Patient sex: F
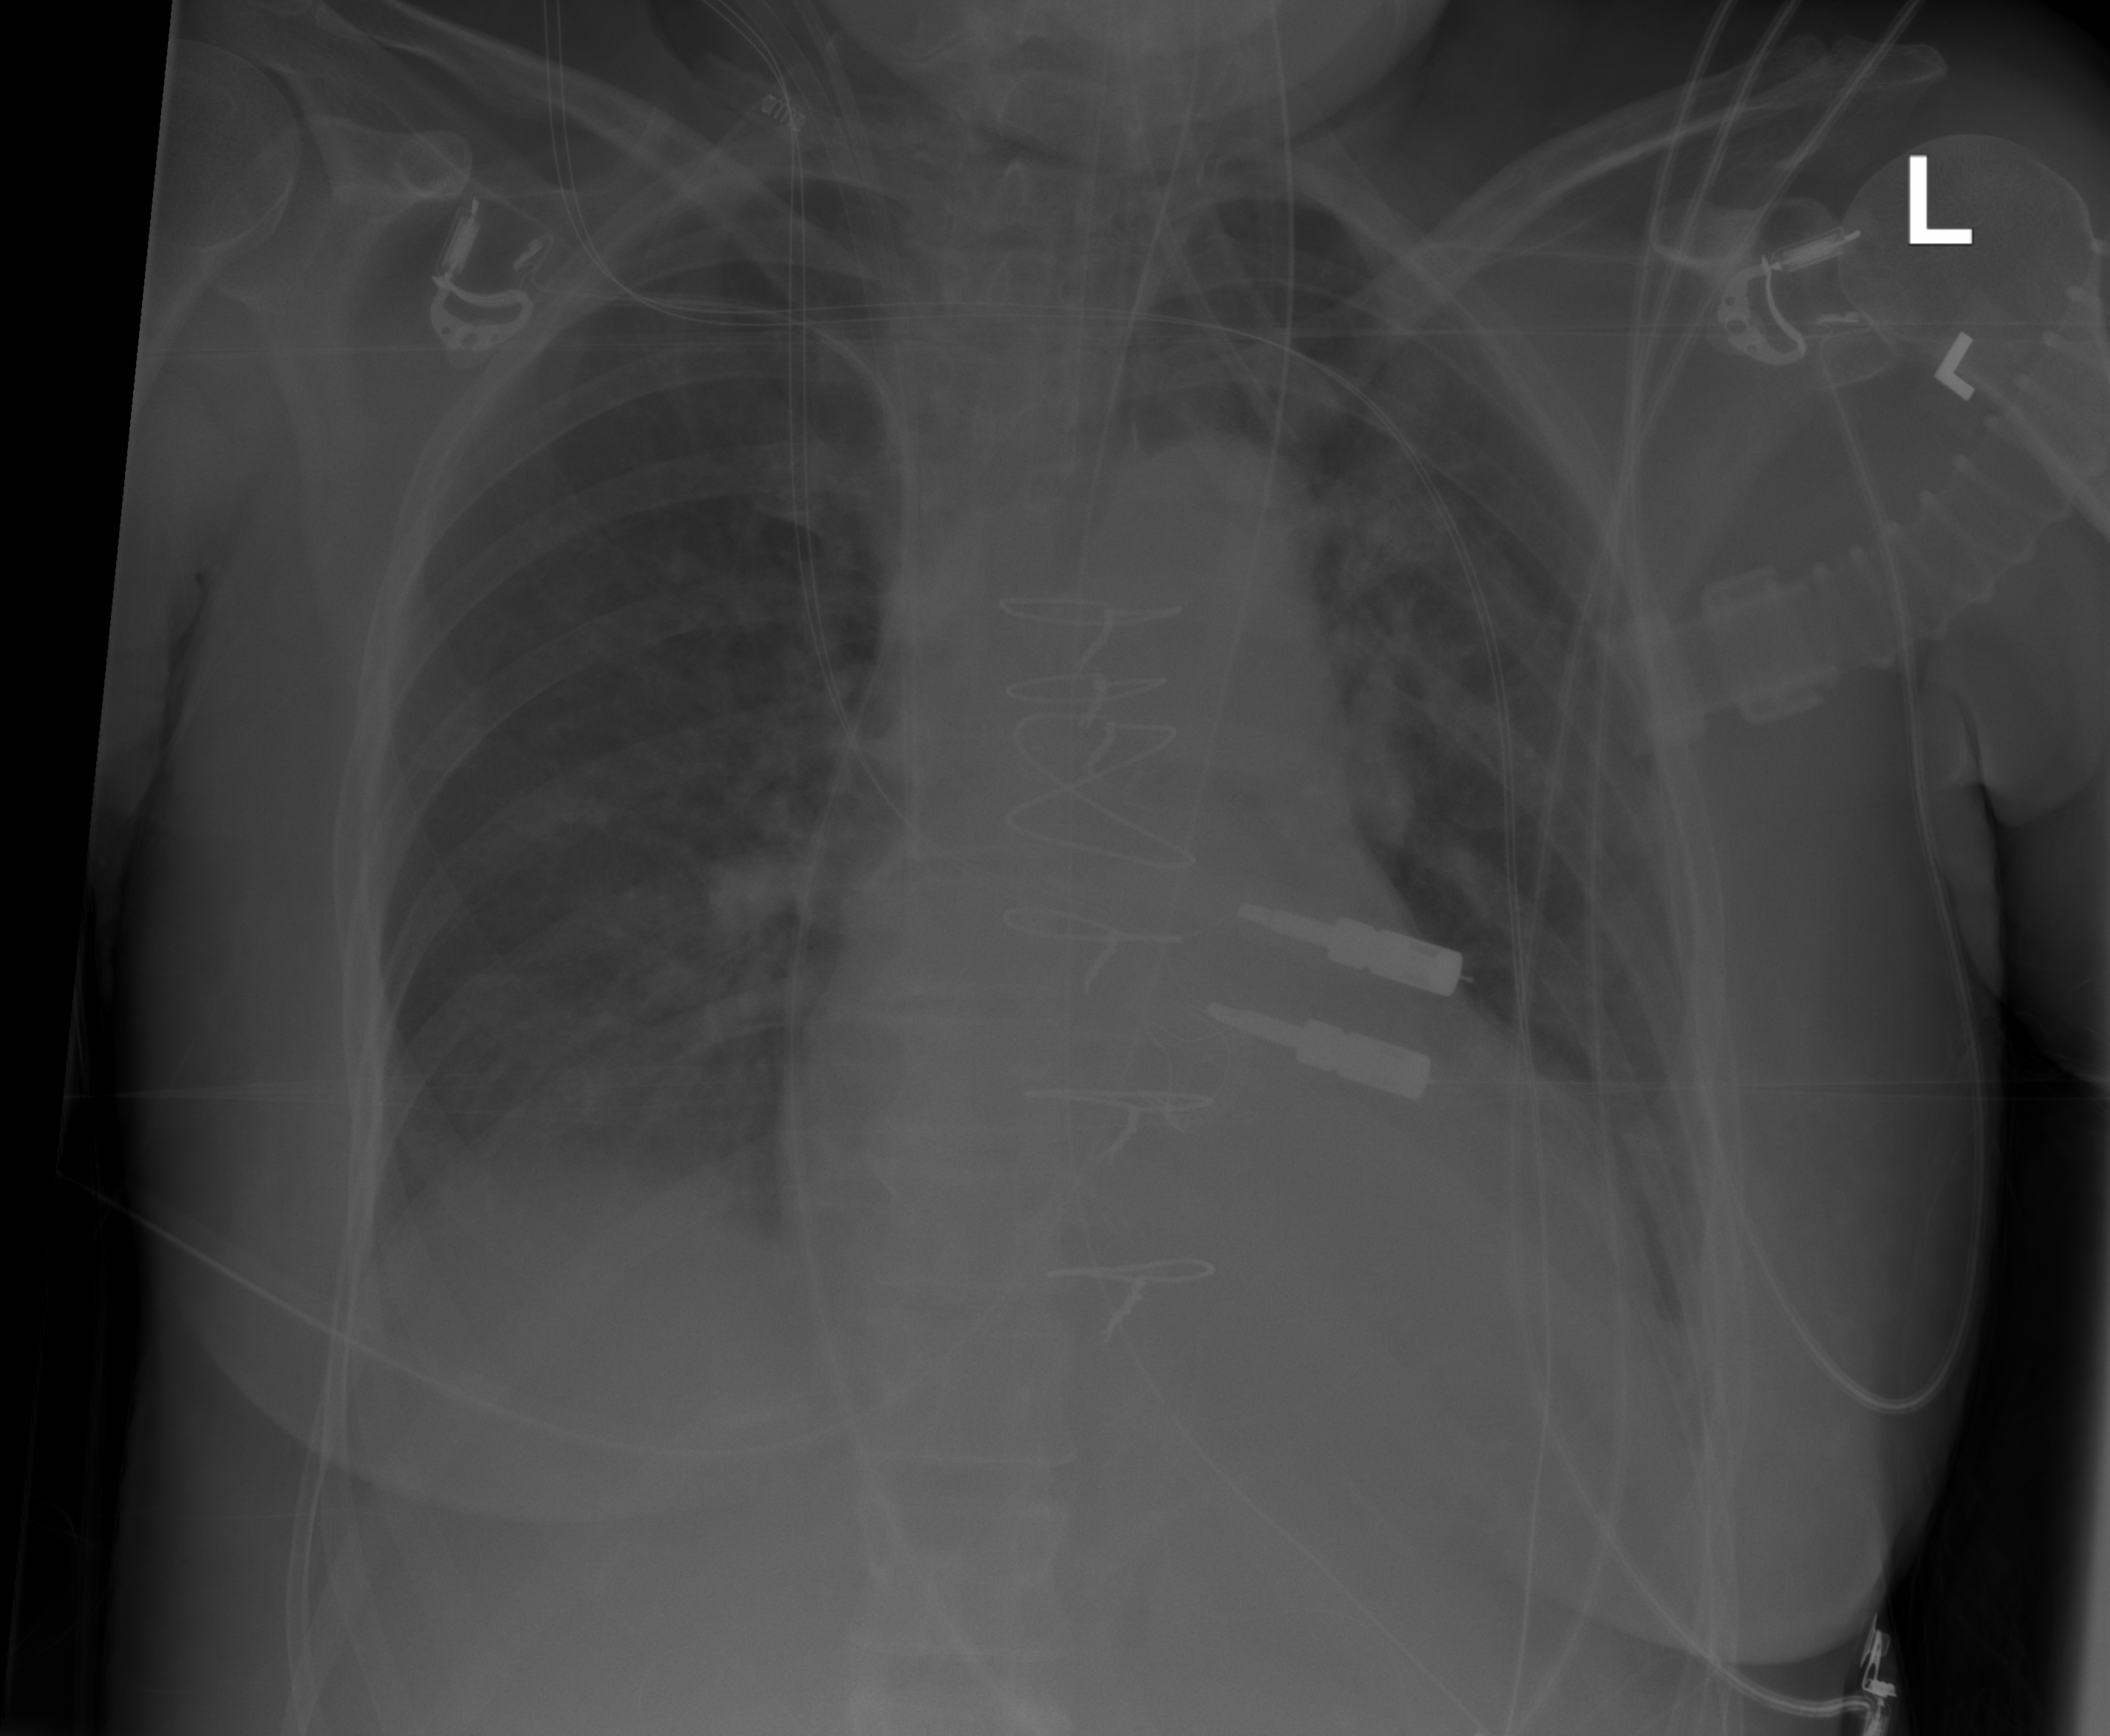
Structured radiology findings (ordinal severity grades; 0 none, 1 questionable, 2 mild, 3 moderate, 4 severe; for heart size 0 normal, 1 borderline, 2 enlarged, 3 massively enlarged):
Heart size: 2
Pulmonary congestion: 0
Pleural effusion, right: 1
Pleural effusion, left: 0
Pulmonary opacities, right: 0
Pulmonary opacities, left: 0
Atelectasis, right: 0
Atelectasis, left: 2